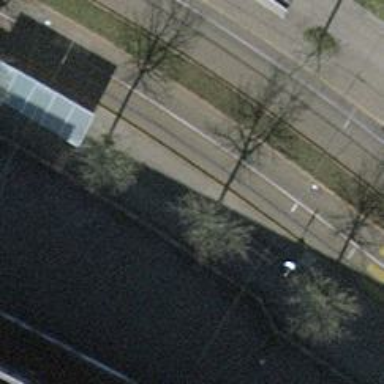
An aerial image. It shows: Bench.